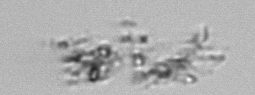
Label: detritus